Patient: sex F, age 33
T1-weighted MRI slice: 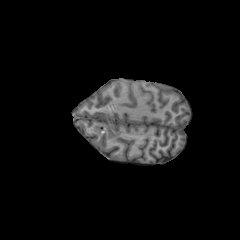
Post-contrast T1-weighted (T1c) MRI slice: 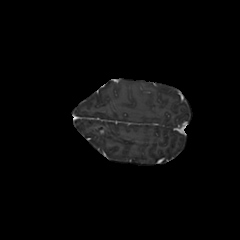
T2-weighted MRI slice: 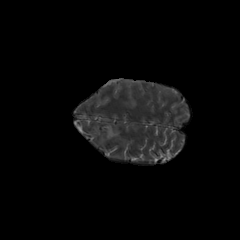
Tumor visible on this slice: no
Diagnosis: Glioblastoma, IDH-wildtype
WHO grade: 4